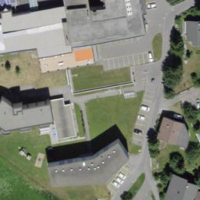
EUNIS habitat code: 54
Species observed at this site:
Aegopodium podagraria
Periparus ater